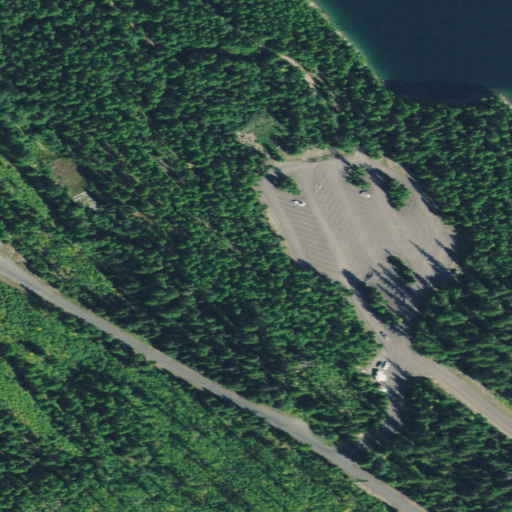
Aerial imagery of cape in Montana named Doris Point containing evergreen forest, shrub, open development, and open water